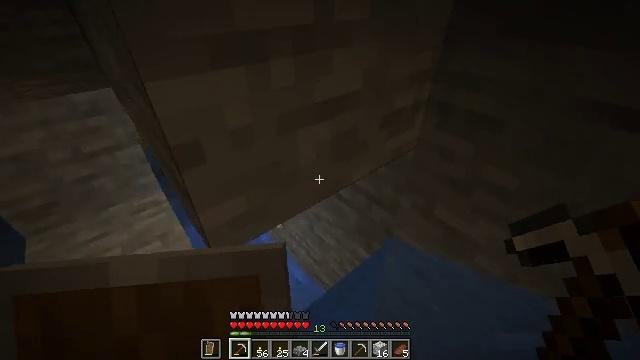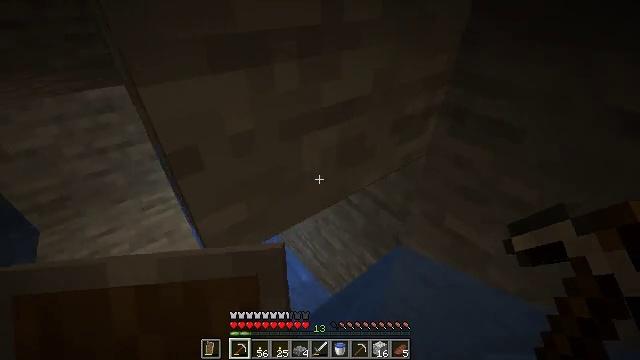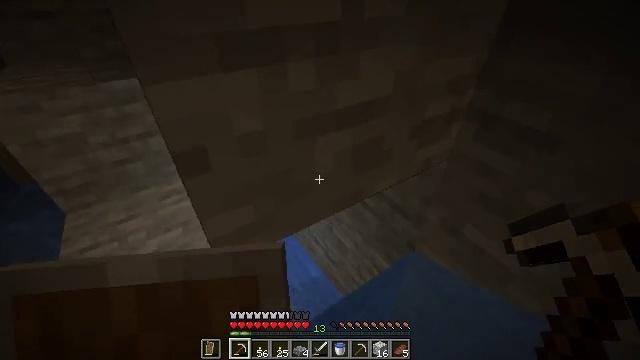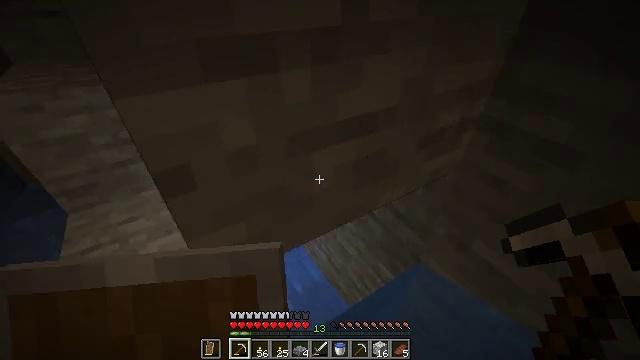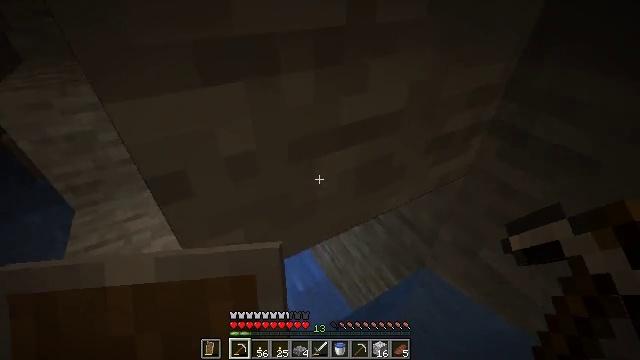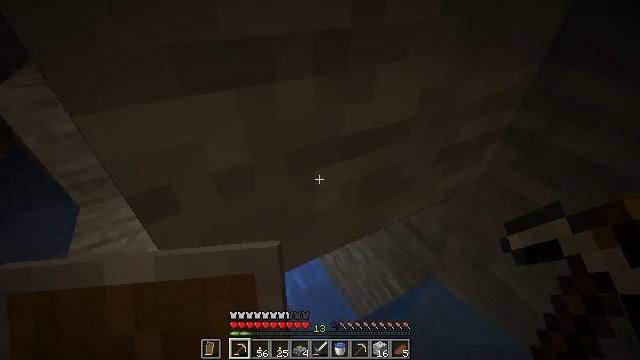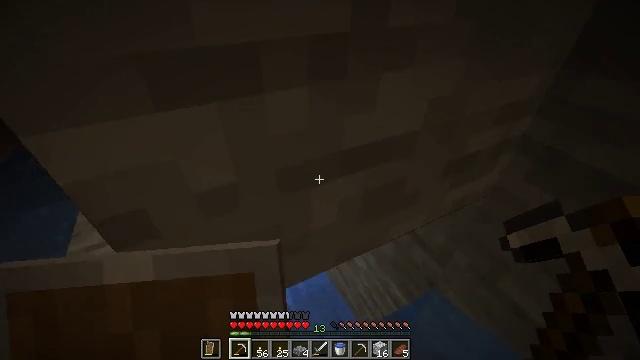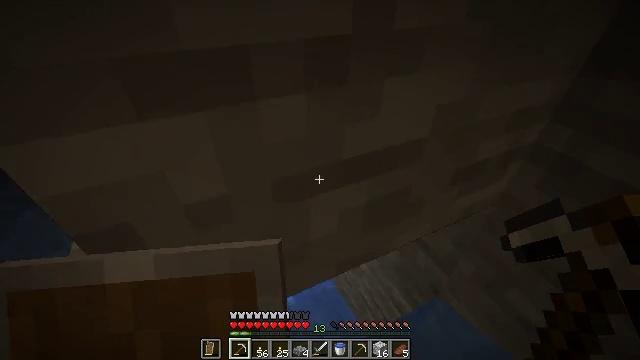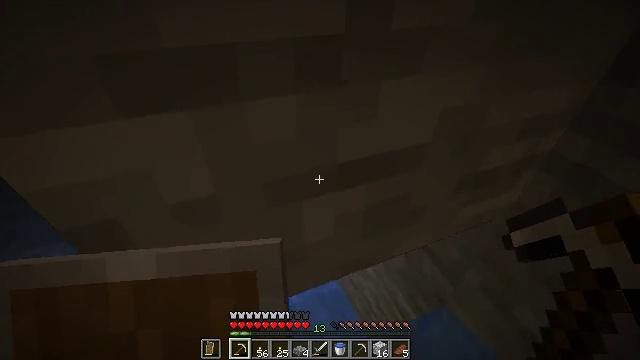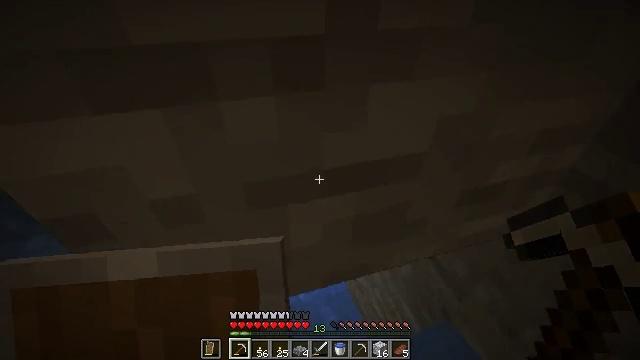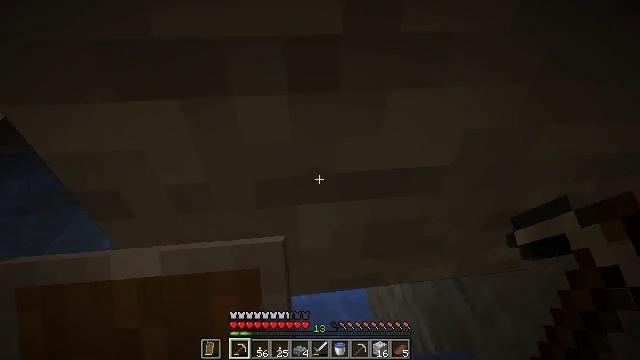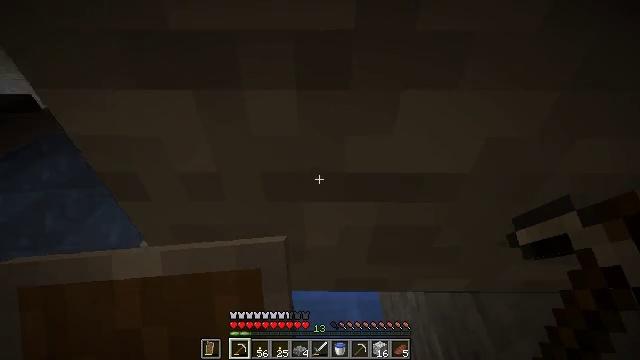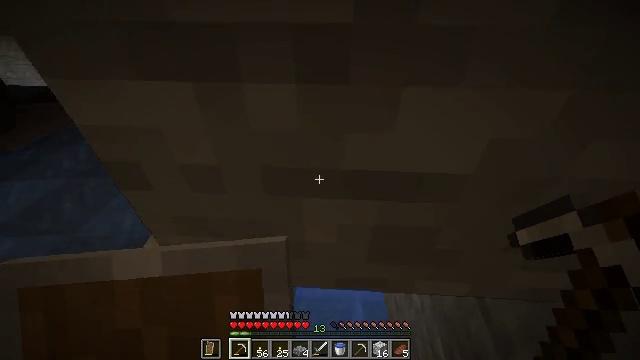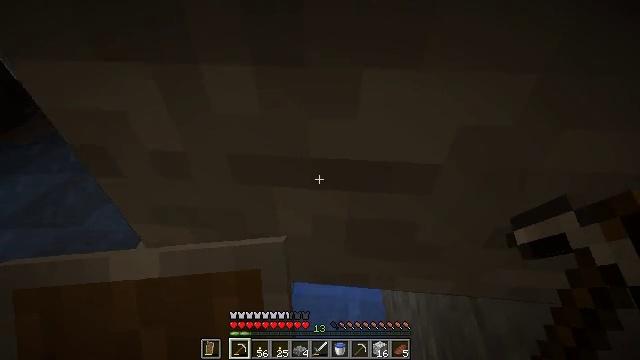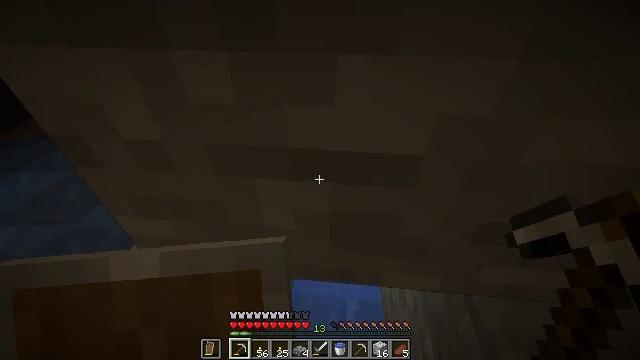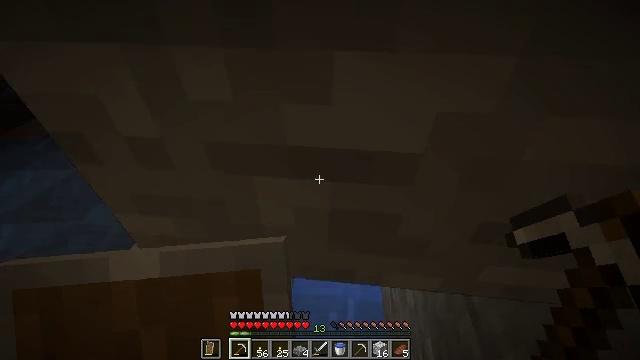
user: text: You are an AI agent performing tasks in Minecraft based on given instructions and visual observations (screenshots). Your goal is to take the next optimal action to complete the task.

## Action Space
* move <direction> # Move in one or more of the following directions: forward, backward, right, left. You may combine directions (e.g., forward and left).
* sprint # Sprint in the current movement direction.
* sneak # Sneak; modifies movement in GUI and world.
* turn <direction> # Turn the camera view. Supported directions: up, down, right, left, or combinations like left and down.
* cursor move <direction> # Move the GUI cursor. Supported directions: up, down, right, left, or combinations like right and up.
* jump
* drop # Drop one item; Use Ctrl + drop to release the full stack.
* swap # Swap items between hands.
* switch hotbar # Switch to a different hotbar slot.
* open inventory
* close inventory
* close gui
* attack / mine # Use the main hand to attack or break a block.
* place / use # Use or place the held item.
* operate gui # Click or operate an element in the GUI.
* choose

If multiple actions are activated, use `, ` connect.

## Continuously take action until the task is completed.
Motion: motion action
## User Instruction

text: Hunt bats in caves.
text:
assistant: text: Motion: move forward and move right, turn left
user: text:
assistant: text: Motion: move forward and move right, turn left and down
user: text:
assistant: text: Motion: move forward and move right, turn left
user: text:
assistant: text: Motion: move forward and move right, turn left
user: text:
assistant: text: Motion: move forward and move right, turn left
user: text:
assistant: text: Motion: move forward and move right, turn left
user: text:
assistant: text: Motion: move forward and move right, turn left
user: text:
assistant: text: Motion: move forward and move right, turn left
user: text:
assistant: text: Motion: move forward and move right, turn left
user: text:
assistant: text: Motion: move forward and move right, turn left
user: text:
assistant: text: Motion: move forward and move right, turn left
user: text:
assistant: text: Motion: move forward and move right, turn left
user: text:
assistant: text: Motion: move forward and move right, turn left
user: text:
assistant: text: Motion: move forward and move right
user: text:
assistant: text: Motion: move forward
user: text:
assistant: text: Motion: move forward
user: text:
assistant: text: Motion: move forward
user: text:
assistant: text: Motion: move forward
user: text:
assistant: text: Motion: move forward
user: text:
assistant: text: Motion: move forward
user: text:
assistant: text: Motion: move forward
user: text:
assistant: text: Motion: move forward
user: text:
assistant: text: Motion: move forward
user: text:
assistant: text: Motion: move forward
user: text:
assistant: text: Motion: move forward, sneak
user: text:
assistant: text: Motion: move forward, sneak
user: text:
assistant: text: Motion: move forward, sneak
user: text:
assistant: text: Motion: move forward, sneak, turn right and up
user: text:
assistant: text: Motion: move forward, sneak, turn right and up
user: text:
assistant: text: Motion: move forward, sneak, turn right and up